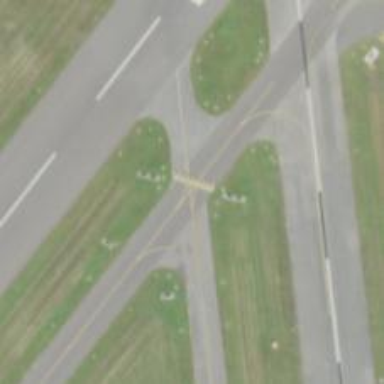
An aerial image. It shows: Image of taxiway at airport.